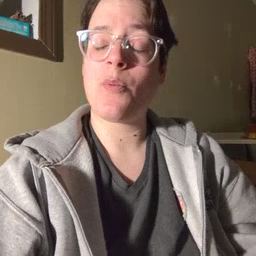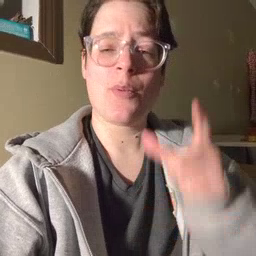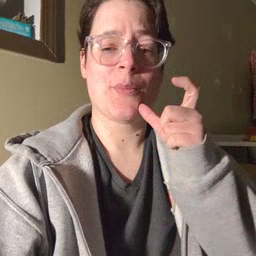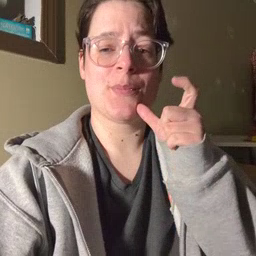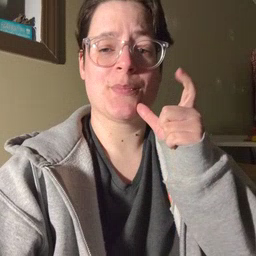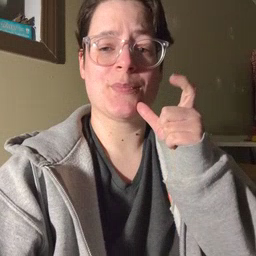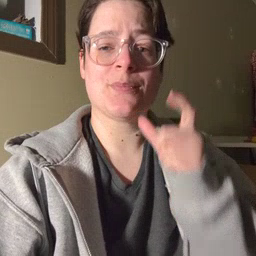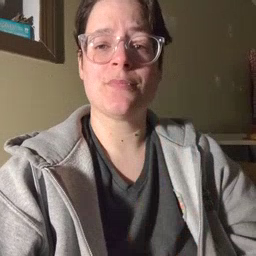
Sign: who